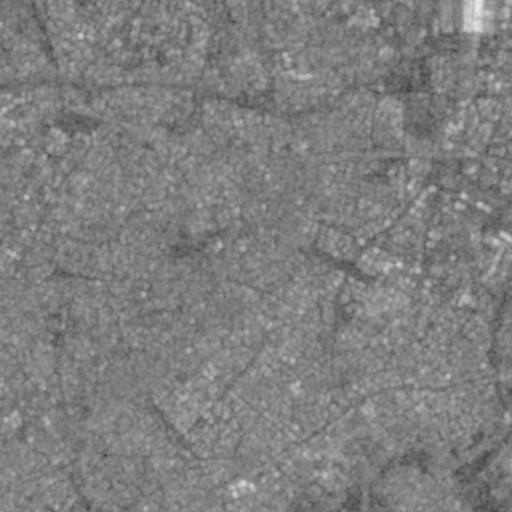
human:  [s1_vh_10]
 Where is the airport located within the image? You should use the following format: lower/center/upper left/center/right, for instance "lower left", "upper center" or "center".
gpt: The airport is located in the upper right of the image.
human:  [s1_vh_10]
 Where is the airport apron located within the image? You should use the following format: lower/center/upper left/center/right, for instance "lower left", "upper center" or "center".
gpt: The airport apron is located in the upper right of the image.
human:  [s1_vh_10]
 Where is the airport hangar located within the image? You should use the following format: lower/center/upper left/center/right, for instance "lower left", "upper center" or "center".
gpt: The airport hangar is located in the upper right of the image.
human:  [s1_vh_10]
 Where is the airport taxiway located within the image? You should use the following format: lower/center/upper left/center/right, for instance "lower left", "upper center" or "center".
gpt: The airport taxiway is located in the upper right of the image.
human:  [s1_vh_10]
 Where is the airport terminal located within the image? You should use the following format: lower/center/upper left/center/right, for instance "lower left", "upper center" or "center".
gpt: The airport terminal is located in the upper right of the image.
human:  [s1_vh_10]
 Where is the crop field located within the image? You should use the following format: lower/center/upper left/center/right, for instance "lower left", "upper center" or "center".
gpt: The crop field is located in the lower right of the image.
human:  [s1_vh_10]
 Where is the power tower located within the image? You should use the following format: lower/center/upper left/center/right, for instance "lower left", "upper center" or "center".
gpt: The power tower is located in the upper right of the image.
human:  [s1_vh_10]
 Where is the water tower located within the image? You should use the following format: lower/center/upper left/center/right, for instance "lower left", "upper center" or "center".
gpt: The water tower is located in the lower left of the image.
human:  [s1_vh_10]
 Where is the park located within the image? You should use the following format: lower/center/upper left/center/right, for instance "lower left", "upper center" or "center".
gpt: There is no park in the image.

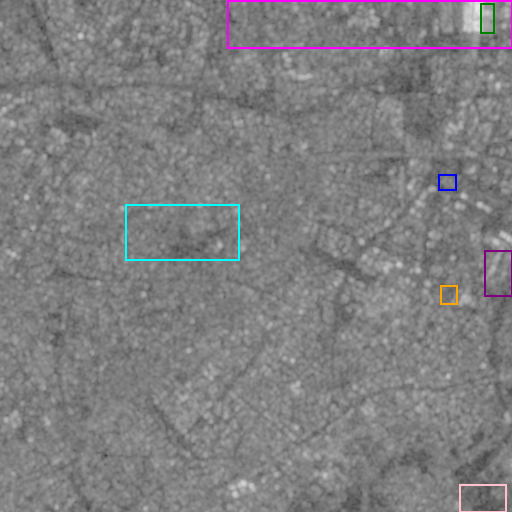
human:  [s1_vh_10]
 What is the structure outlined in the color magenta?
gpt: The structure outlined in magenta is an airport.
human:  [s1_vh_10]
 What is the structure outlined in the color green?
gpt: The structure outlined in green is an airport hangar.
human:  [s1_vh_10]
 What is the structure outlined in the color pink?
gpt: The structure outlined in pink is a crop field.
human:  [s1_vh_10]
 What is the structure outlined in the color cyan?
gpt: The structure outlined in cyan is a park.
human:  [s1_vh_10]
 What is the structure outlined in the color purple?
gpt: The structure outlined in purple is a parking lot.
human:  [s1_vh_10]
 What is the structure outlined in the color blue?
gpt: The structure outlined in blue is a power substation.
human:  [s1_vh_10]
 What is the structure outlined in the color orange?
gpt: The structure outlined in orange is a track.
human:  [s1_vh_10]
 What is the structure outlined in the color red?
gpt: There is no red outline.